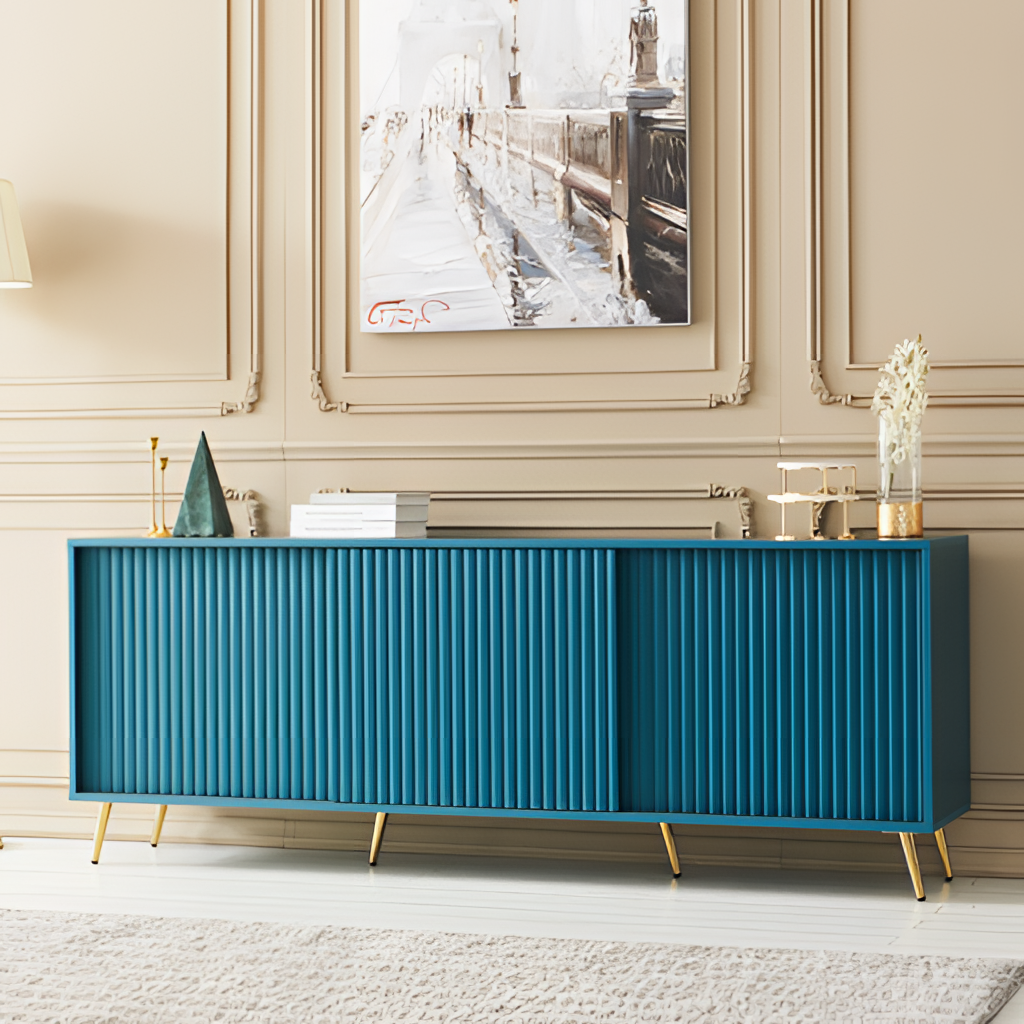
living room, wood sideboard, contemporary, wood flooring, with plank pattern, beige panel wallpaper, with solid pattern